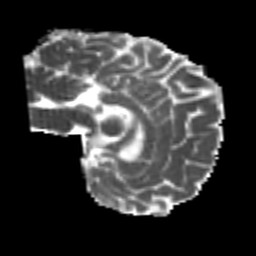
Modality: MD
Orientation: sagittal
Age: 22
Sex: male
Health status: healthy
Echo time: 0.074 s